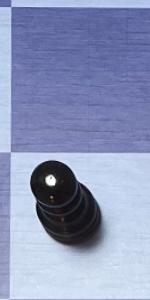
Label: Pawn_Black